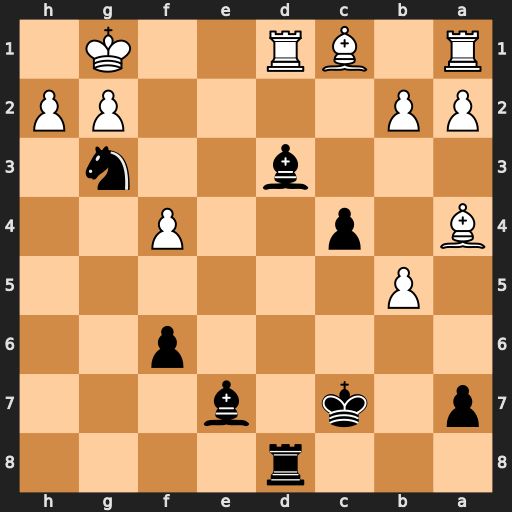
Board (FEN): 3r4/p1k1b3/5p2/1P6/B1p2P2/3b2n1/PP4PP/R1BR2K1
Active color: b
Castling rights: -
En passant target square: -
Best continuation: Bc5+ Be3 Bxe3#